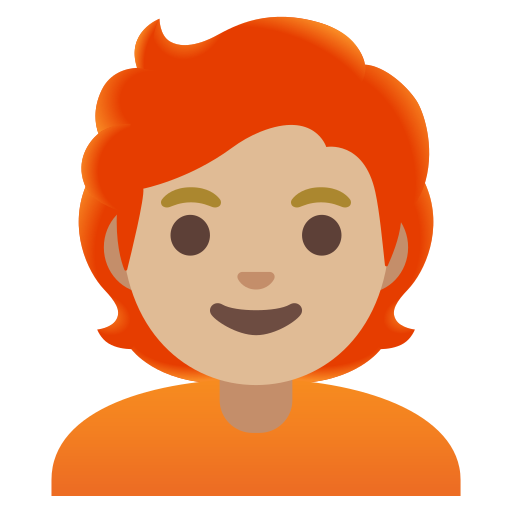
Emoji: 🧑🏼‍🦰